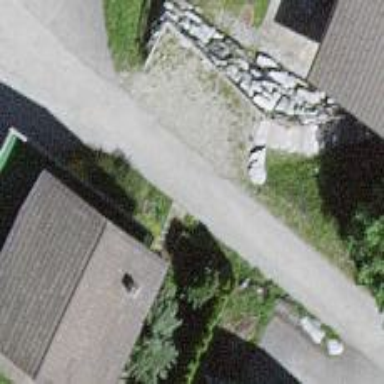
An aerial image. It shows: Simple house.